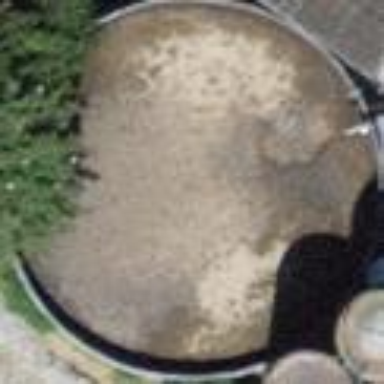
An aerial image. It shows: Storage tank that is man-made.